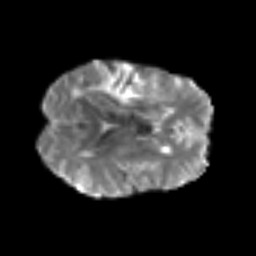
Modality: T2w
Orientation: axial
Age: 40
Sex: female
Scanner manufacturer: siemens
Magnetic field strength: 3 T
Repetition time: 6.1 s
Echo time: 0.101 s